Question: I have a class which retrieves the data from DB.
'''
[Table(Name = "Ilanlar")]
public class Ilan
{
[Column(Name="ilan_id" ,IsPrimaryKey = true)]
public int M_ilan_id;
[Column(Name="refVerenUser_id")]
public int M_refVerenUser_id;
}
'''
And i am binding the data comes from db via the class above.
'''
private void ItemsGet()
{
PagedDataSource objPds = new PagedDataSource();
objPds.DataSource = f_IlanlariGetir(CurrentPage);
objPds.AllowPaging = true;
objPds.PageSize = 3;
objPds.CurrentPageIndex = CurrentPage;
rptIlanlar.DataSource = objPds; //rptIlanlar = asp:Repeater
rptIlanlar.DataBind();
}
protected void Page_Load(object sender, EventArgs e)
{
ItemsGet();
}
private System.Collections.IEnumerable f_IlanlariGetir(int p)
{
Context context = new Context(DAO.dbYaban.ConnectionString);
return context.GetTable<Ilan>();
}
'''
But the result is IEnumerable but i need something like DataSet.
I'm getting this error:

I found good explanation about this error, it is:
> The underlying DataSource has to support the ICollection interface in
order for the grid to perform automatic paging. ICollection requires a
class to implement a Count property. ArrayList and DataView both
support the interface, so you could use them as DataSources.Other classes only support the IEnumerable interface. This allows them
to be used as a DataSource but not as a paged data source.
SqlDataReader would be an example of such a class. <URL>
But i need to bind repeater with the results of linq to sql tables. What should i do?
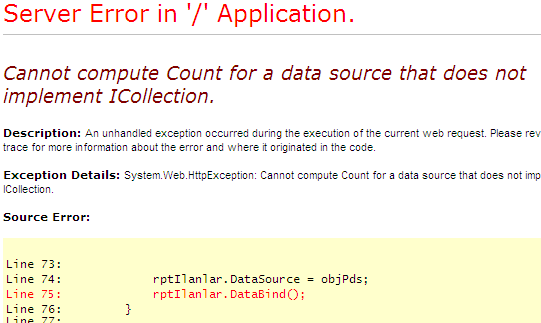
Answer: Rather than binding directly to the query, try:
'''
return context.GetTable<Ilan>().ToList();
'''